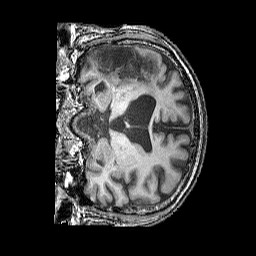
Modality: T1w
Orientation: coronal
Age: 58
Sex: male
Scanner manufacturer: siemens
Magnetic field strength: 3 T
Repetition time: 2.25 s
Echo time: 0.00415 s